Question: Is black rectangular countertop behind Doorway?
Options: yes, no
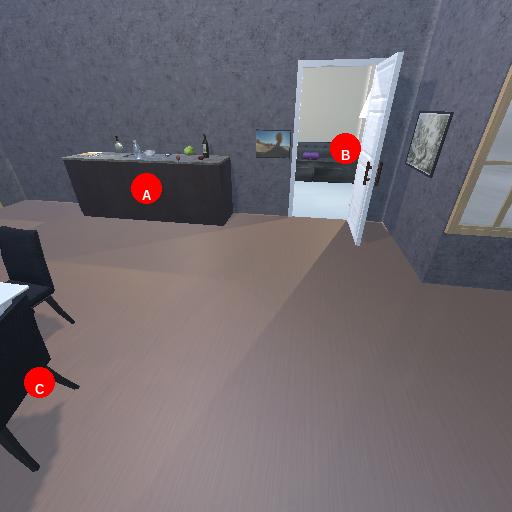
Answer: yes